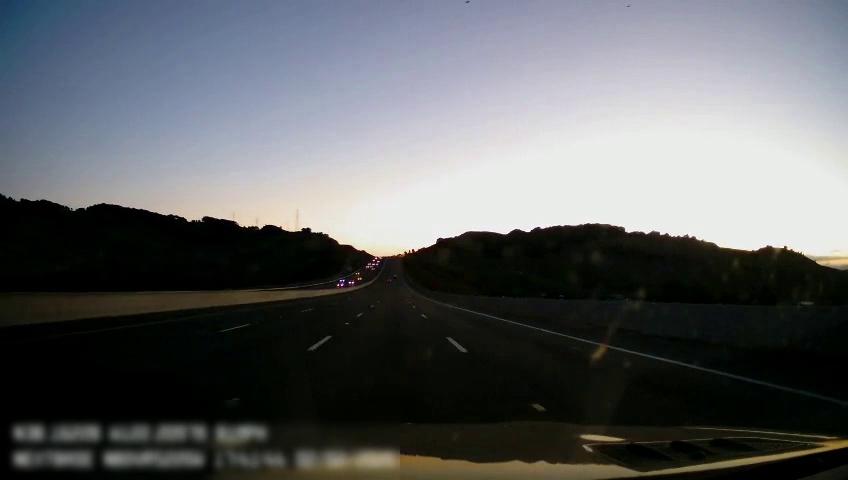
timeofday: Dusk/Dawn/Twilight
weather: Sunny
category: Drivable Space
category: Lanes | Alternate Lane
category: Lanes | Current Lane
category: Lanes | Current Lane
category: Lanes | Alternate Lane
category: Lanes | Alternate Lane